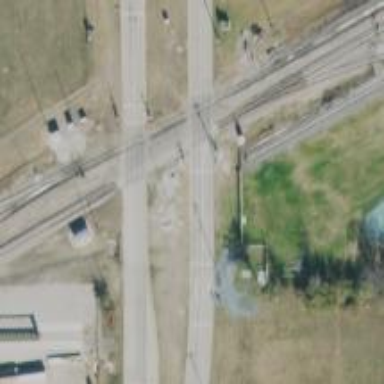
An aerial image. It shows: Level crossing with lights and saltire markings.